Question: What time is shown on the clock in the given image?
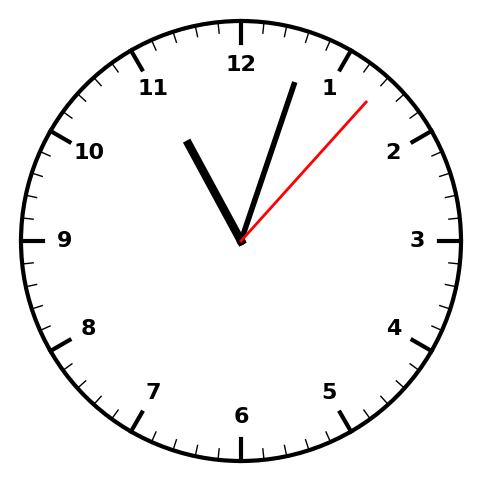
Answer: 11:03:07